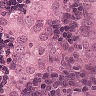
Metastatic tissue present: yes